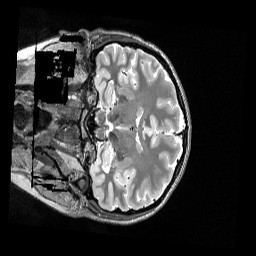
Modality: T2w
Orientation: coronal
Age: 77
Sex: female
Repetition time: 3.2 s
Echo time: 0.563 s